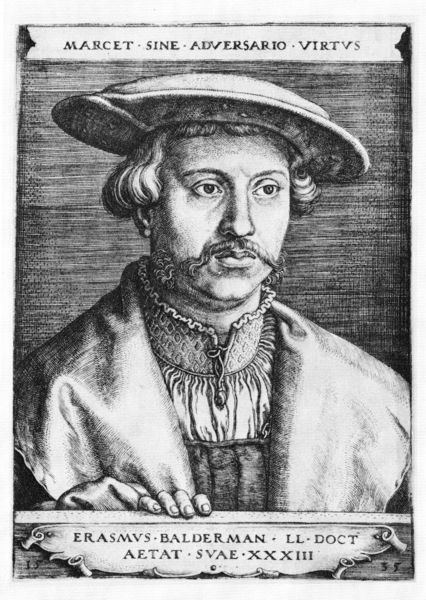
Titel: Bildnis des Erasmus Balderman
Künstler: Barthel Beham
Institution: (Seriendruck)
Schlagwörter: dunkel, hand, mann, umhang, finger, frisur, grau, hell, hut, mund, nase, ohr, profil, schwarz, skizze, stirn, weiss, zeichnung, blick, tuch, bart, hemd, jacke, jung, kappe, mütze, schnurrbart, augen, bluse, falten, kragen, pelz, rahmen, spitze, bildnis, hals, portrait, porträt, brüstung, haare, mantel, schnur, adel, person, frontal, kinn, locken, ohren, renaissance, schulter, schultern, tugend, fell, holzschnitt, schrift, grafik, graphik, farblos, rand, kartusche, schnurbart, inschrift, brauen, jahreszahl, krempe, stola, name, druck, schwarz weiss, schraffur, holzstich, radierung, stich, text, beschriftung, stehkragen, portät, wams, ohring, schriftrolle, oberlippenbart, porträit, kupferstich, spruch, beschreibung, latein, lateinisch, rotterdam, erasmus, balderman, baldermann, fingerspitzen, virtus, dand, sine, orträt, ersamus, 1535, wahlspruch, 33, marcet, adversario, erasmus balderman, aetat, stich bart, haare#ohr, doct, schwarz-eiß name bart hut